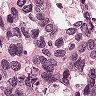
Metastatic tissue present: yes